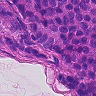
Metastatic tissue present: yes